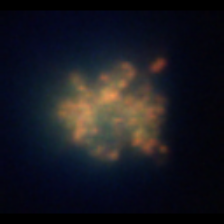
Taxon: Unknown_detritus
Group: Unknown